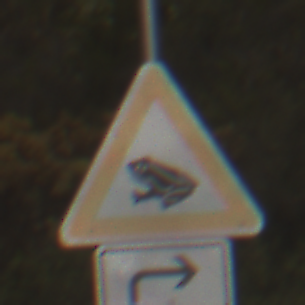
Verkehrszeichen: AmphibienwanderungRechts
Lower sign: RichtungsangabeDurchPfeile5
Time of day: MorningAfternoon
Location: Outdoor (RoadRail)
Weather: PartlyCloudy
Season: NotSpecified
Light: Natural